Field crop: maize
Growth stage: 2
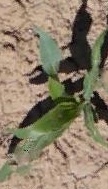
Species: maize